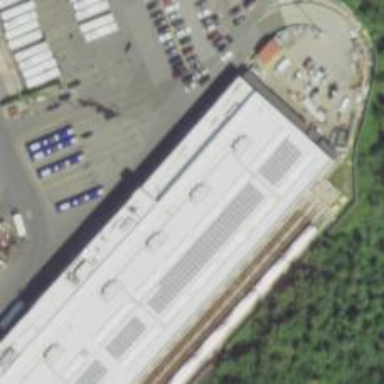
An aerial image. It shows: Building passage tunnel in yard with electrified rail service.